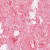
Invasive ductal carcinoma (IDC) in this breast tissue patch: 0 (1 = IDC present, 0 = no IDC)